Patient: sex F, age 62
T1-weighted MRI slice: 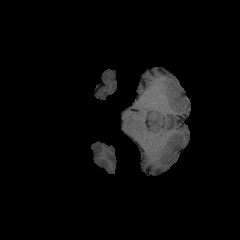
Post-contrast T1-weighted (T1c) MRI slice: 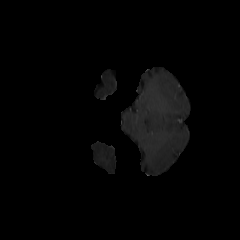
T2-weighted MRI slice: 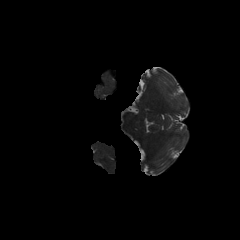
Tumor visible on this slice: no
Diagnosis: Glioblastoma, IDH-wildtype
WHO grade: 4